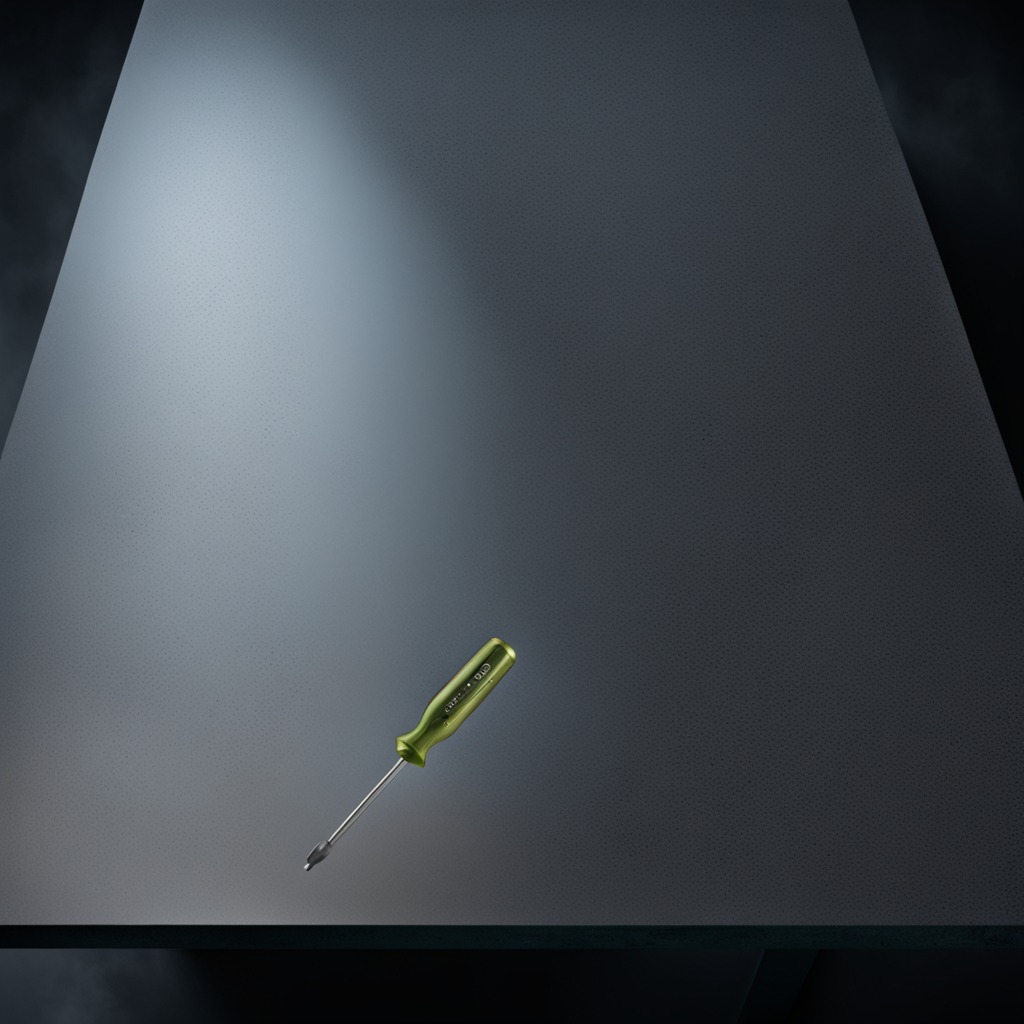
A screwdriver is lying on the clean granite table inside a workshop at night.